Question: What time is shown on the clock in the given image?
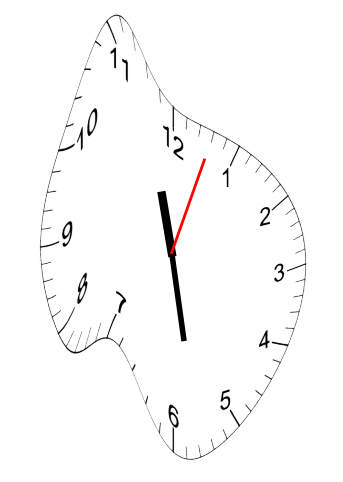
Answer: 11:28:03